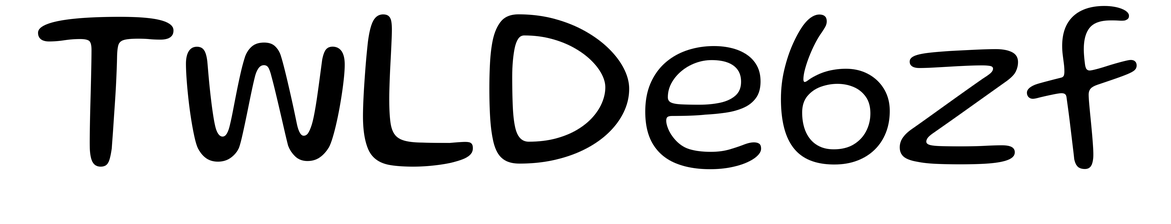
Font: Gluten_Light